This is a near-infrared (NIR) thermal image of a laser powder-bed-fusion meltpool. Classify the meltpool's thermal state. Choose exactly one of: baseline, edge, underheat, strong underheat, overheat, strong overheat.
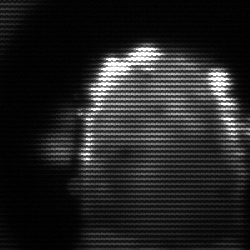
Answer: baseline